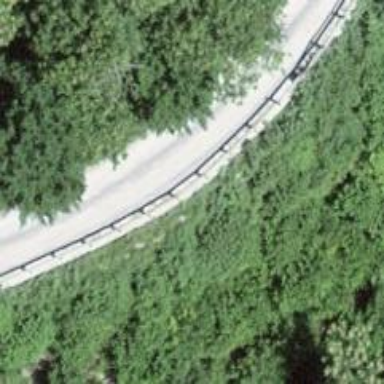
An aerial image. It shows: Guard rail as barrier.